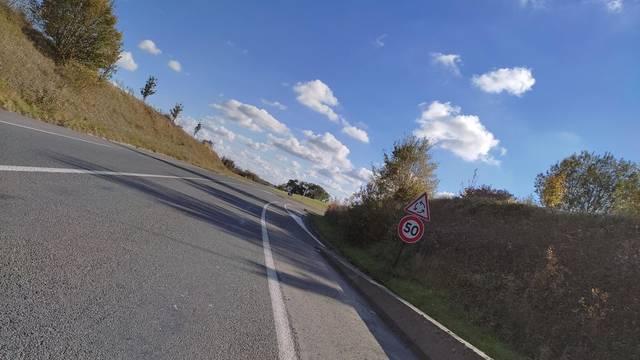
Region: France
Coordinates: 50.31, 2.828